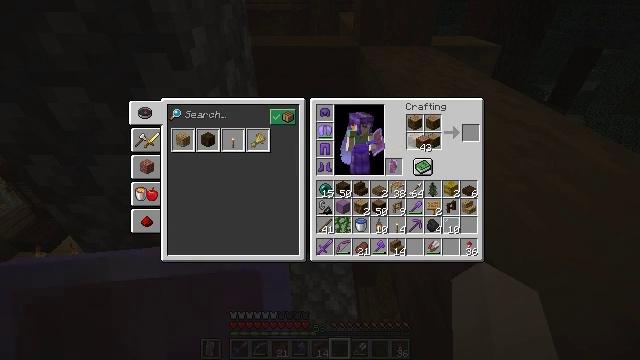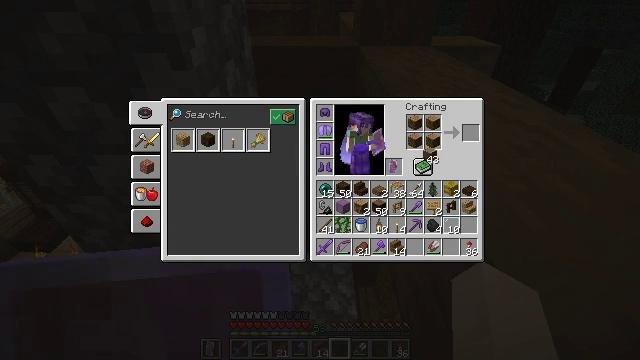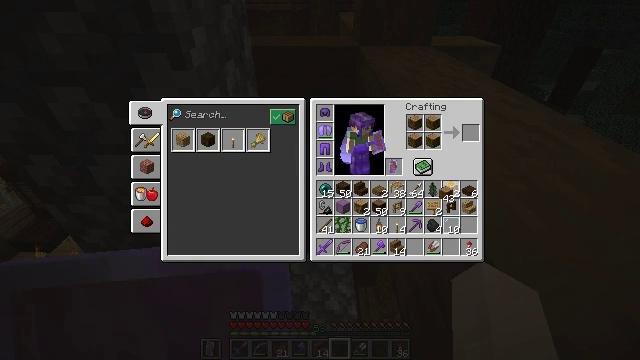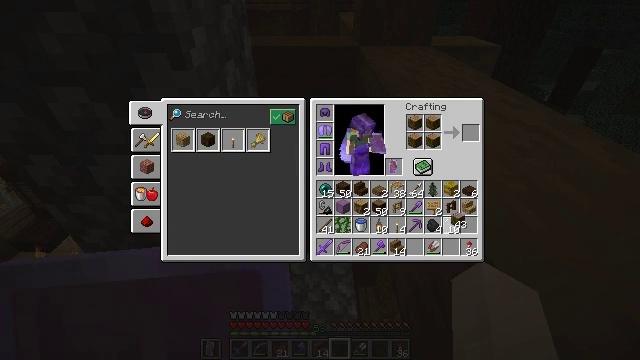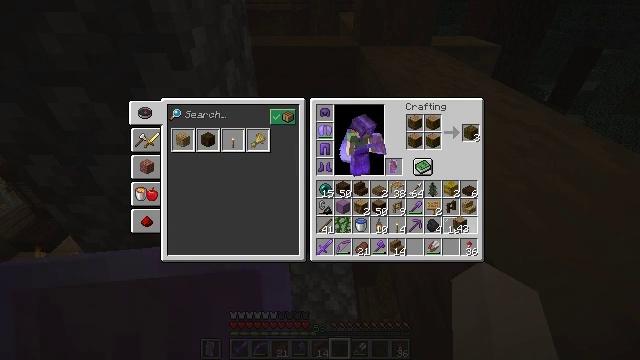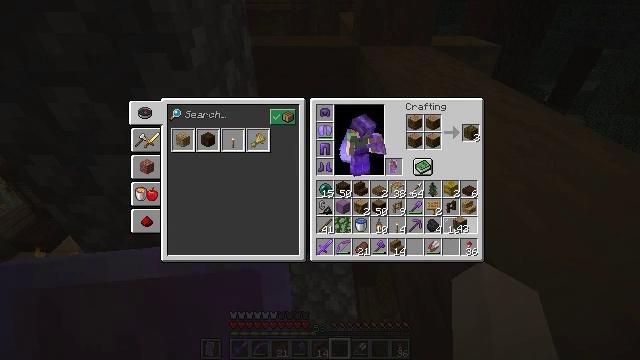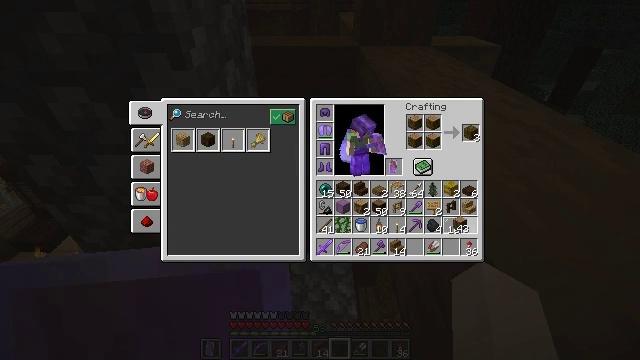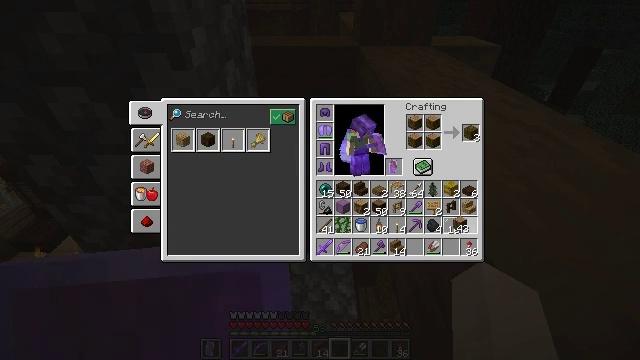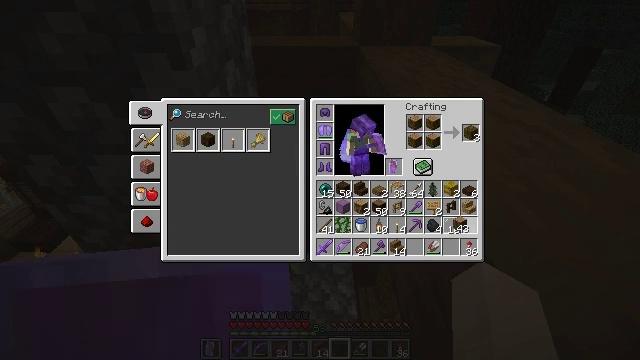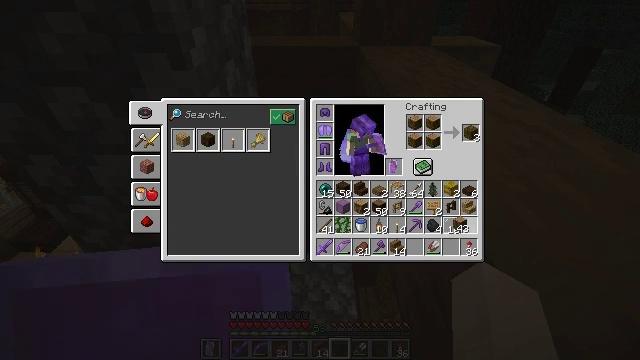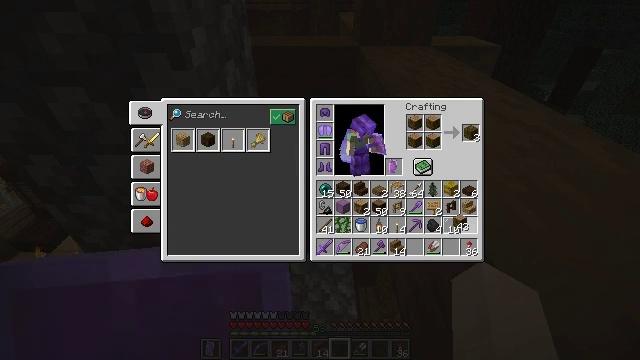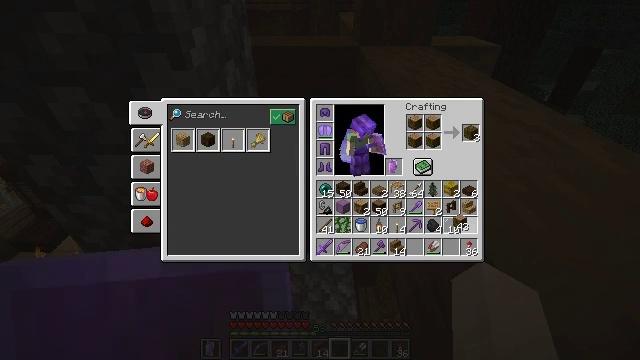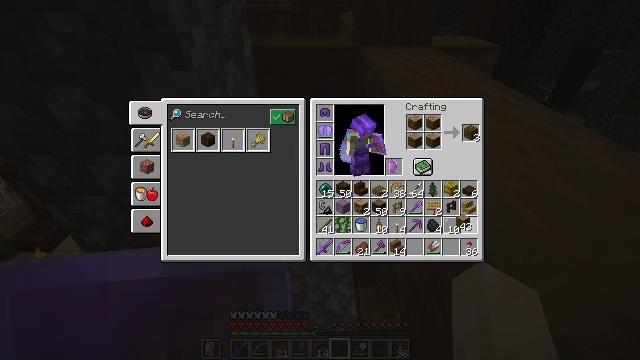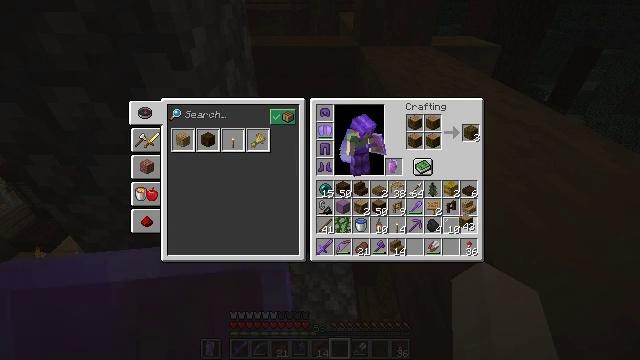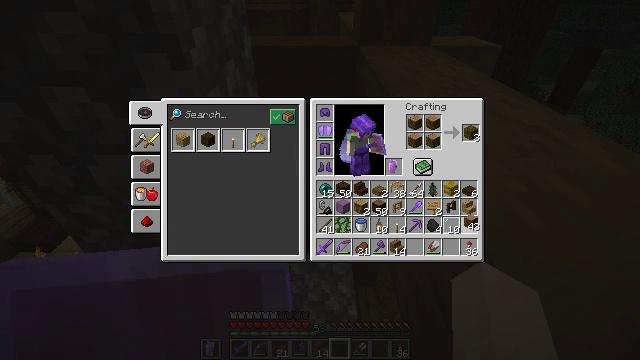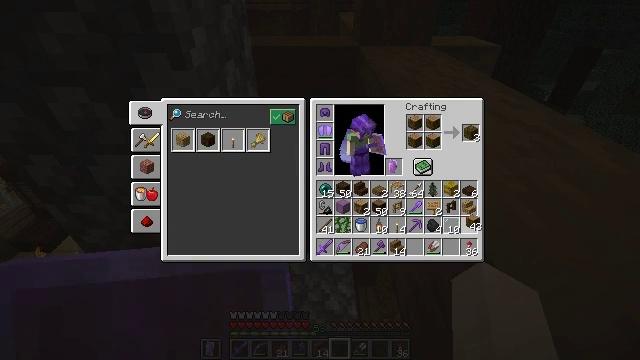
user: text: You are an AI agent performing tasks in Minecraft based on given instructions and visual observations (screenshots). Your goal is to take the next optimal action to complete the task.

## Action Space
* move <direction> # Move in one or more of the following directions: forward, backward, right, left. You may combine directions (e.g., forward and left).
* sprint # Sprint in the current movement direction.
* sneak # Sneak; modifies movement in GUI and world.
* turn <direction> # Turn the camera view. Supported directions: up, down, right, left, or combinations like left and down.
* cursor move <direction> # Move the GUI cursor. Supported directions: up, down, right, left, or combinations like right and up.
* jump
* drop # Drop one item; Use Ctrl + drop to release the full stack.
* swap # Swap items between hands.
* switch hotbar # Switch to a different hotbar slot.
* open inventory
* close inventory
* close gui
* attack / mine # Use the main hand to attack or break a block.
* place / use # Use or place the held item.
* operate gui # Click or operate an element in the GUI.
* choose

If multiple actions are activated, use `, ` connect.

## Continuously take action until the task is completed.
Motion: motion action
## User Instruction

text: craft item jungle wood
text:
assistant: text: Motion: turn right and down
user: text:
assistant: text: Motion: turn right and down
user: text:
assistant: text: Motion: turn right and down
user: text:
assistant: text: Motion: no_op
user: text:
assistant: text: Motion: no_op
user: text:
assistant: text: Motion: no_op
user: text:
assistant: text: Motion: no_op
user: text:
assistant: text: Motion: no_op
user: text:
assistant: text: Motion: no_op
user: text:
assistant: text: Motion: no_op
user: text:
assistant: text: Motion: no_op
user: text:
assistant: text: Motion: no_op
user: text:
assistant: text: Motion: no_op
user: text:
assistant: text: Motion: no_op
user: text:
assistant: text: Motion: no_op
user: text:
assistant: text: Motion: no_op
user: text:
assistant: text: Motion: no_op
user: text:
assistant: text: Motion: no_op
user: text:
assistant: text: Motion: attack / mine
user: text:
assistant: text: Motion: attack / mine
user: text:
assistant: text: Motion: attack / mine
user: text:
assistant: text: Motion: no_op
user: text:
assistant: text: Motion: no_op
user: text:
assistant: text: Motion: no_op
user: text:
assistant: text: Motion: no_op
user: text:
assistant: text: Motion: no_op
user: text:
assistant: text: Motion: no_op
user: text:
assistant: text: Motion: no_op
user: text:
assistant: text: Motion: no_op
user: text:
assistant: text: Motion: turn up